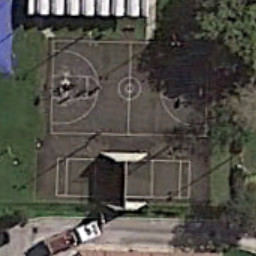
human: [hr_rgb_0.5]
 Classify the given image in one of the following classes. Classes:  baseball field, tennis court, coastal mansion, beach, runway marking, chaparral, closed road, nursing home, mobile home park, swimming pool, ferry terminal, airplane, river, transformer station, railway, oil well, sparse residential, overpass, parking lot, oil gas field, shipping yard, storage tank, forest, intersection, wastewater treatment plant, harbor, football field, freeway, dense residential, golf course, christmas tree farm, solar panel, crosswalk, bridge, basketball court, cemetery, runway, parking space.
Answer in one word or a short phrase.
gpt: basketball court